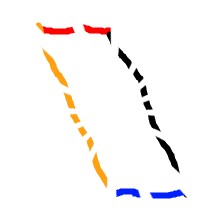
Shape: parallelogram